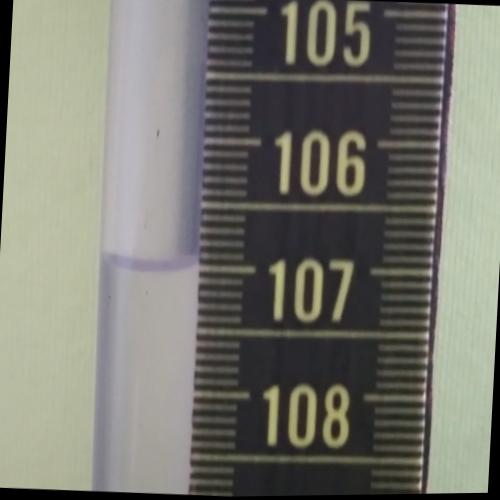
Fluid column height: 107.0 cm